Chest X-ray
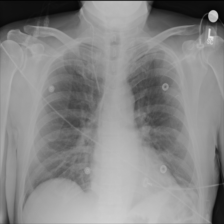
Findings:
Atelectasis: negative
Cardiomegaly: negative
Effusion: negative
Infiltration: negative
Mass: negative
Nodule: negative
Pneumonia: negative
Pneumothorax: negative
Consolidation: negative
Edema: negative
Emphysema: negative
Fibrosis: negative
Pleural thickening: negative
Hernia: negative